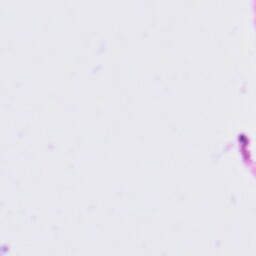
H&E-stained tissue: Tonsil